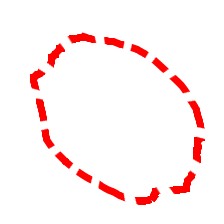
Shape: circle